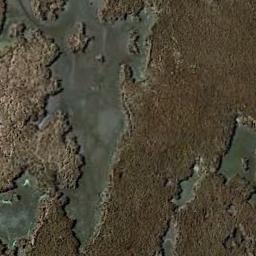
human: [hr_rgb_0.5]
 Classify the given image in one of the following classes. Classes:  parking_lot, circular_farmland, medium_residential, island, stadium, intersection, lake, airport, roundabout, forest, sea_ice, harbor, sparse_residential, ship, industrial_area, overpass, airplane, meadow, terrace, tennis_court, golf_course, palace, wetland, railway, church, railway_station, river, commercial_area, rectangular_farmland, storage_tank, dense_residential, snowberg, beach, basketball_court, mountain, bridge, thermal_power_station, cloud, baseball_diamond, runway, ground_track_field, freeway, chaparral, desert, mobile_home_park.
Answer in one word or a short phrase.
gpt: wetland